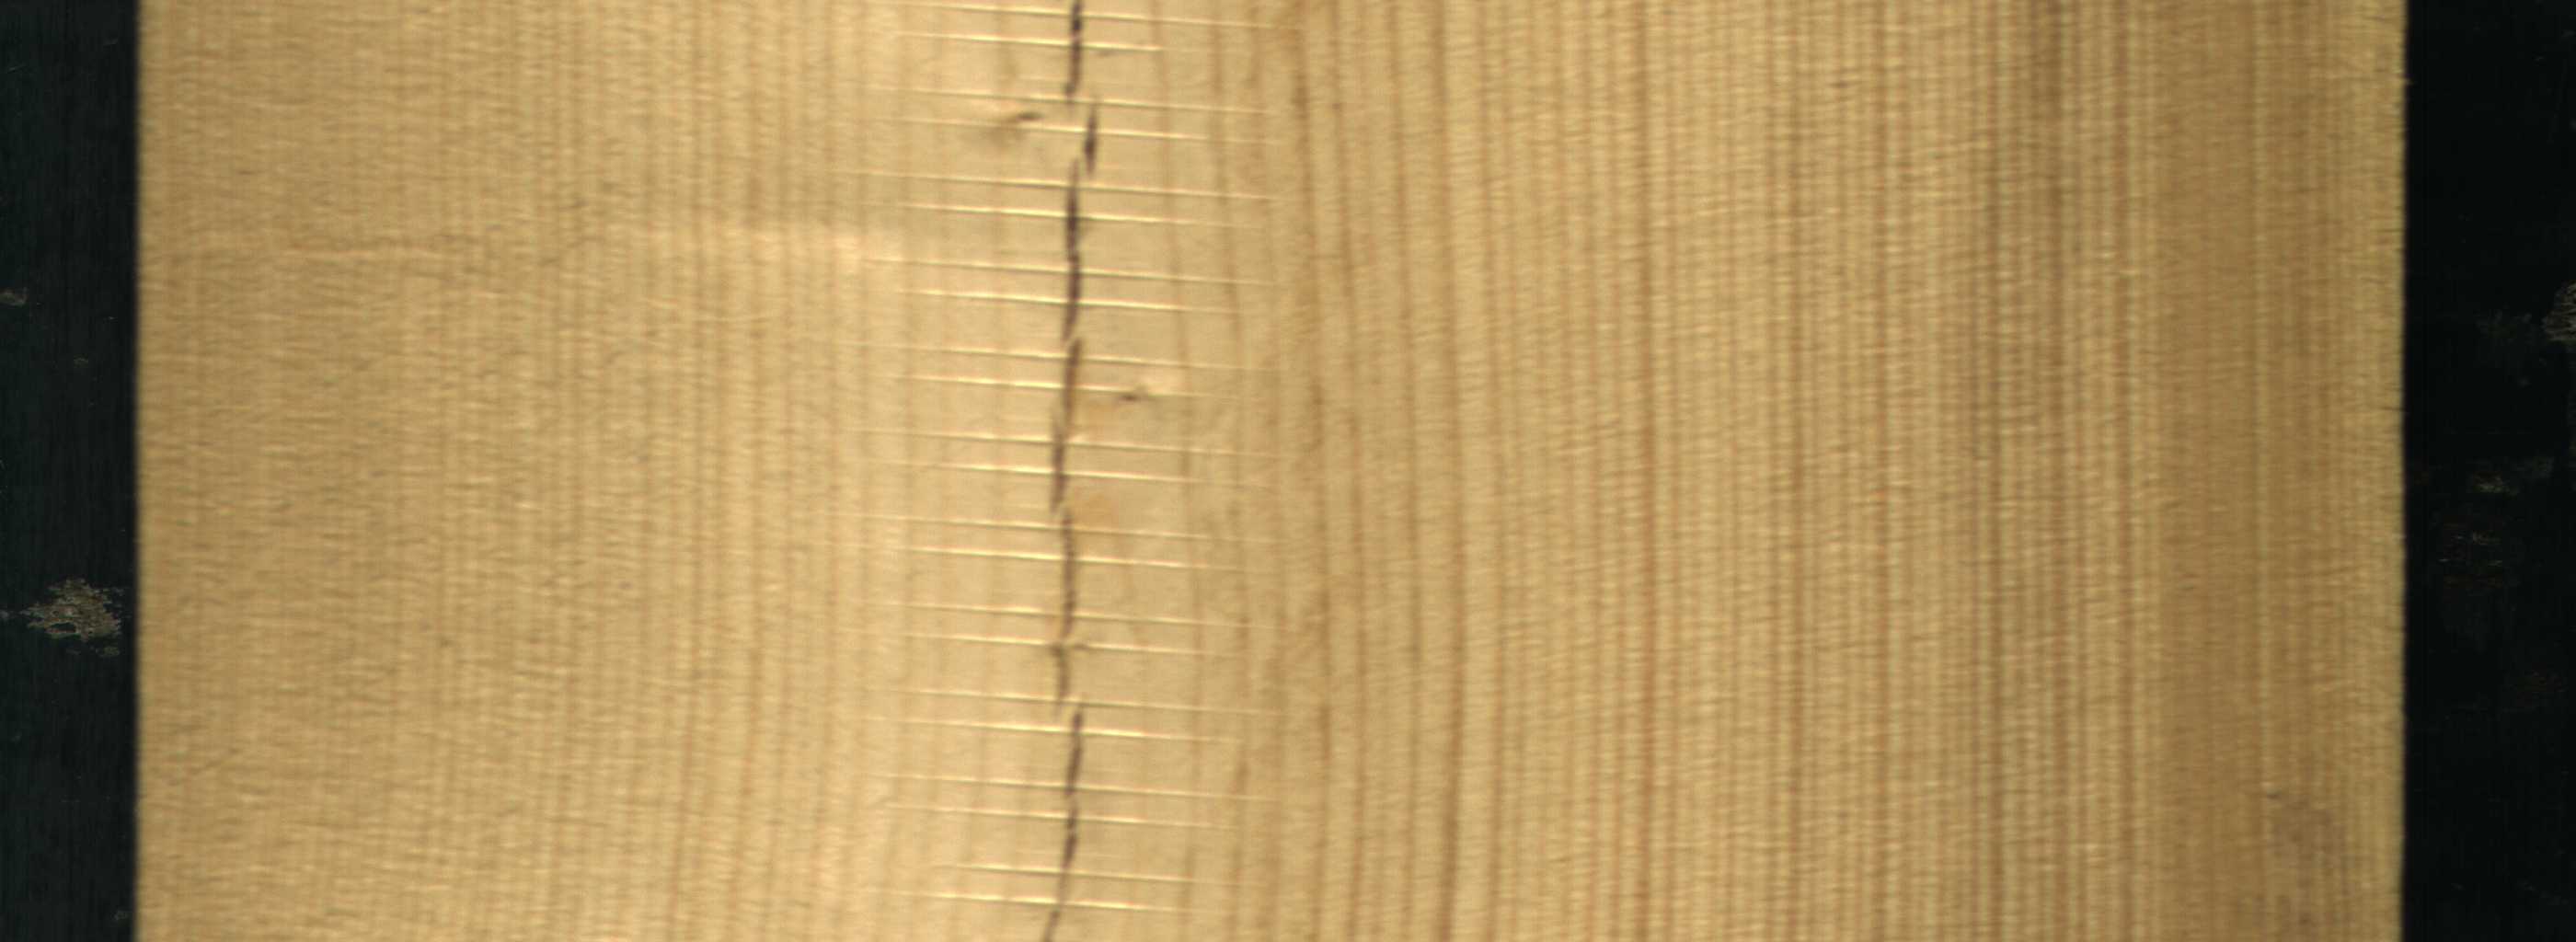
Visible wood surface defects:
Crack